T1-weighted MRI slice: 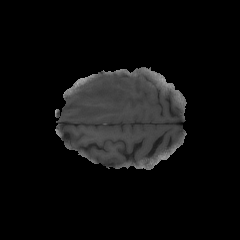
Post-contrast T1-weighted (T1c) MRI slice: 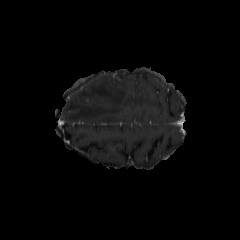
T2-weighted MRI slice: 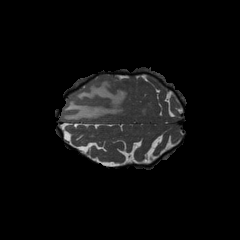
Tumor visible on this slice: yes